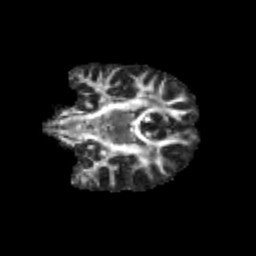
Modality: FA
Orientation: coronal
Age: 13
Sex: male
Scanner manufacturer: siemens
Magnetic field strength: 3 T
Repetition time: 3.8 s
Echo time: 0.07 s